Current action and preconditions to check: trajectory_clear

Your task: For each precondition in the list above, predict whether it will hold at this action.

Consider the current scene as observed from the mobile robot's camera, and analyze the predicted future states of all dynamic agents (e.g., people, animals, vehicles, or any moving entities) within the NEXT SECOND.

IMPORTANT: Only answer "very likely" if you are absolutely certain—based on strong, clear evidence—that a dynamic agent will violate the precondition in the predicted future state. Do NOT answer "very likely" for unlikely, ambiguous, or low-probability risks.

Ask yourself for each precondition: Is there a high probability, with clear and convincing evidence, that the predicted future states of any dynamic agent will interfere with the predicted future state of the currently executing action within the NEXT SECOND, causing that precondition to fail?

Assess the risk level based on these predictions. Use "likely" or "very likely" if motions create a clear risk of interference.

Use "neutral" or "improbable" if agents are nearby but their predicted paths are clearly diverging or non-conflicting.

Failure Risk Categories: "very improbable", "improbable", "neutral", "likely", "very likely"

Answer Format: Output ONLY the probability_of_failure value from these categories: "very improbable", "improbable", "neutral", "likely", "very likely"

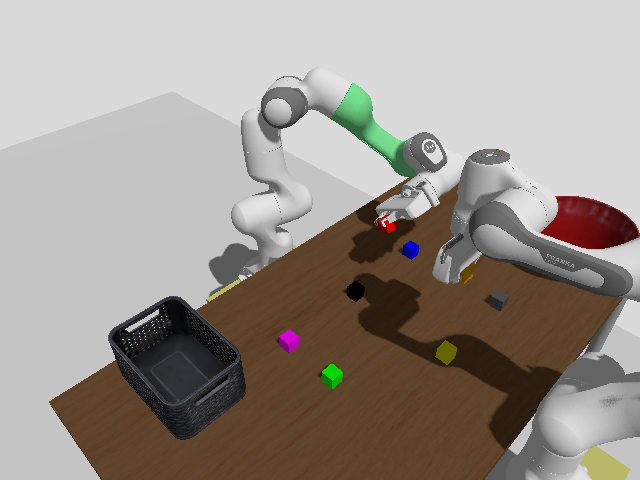

Answer: very improbable